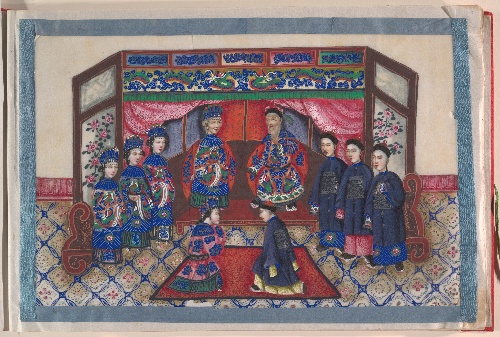
Artist: Unidentified artist
Date: late 19th century
Object type: Album
Classification: Paintings
Medium: Album of twelve leaves; ink and color on pith paper, bound in red damask
Culture: China
Period: Qing dynasty (?) (1644–1911)
Dimensions: 8 3/4 x 13 1/8 in. (22.2 x 33.3 cm)
Department: Asian Art
Credit line: Anonymous Gift, 1943
Accession year: 1943
Repository: Metropolitan Museum of Art, New York, NY
Tags: Men|Women